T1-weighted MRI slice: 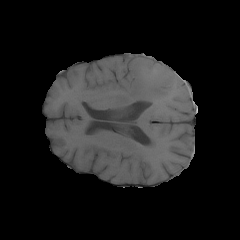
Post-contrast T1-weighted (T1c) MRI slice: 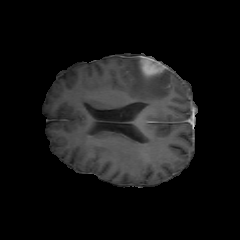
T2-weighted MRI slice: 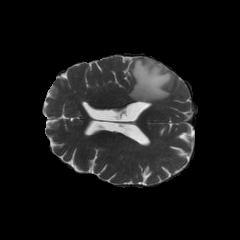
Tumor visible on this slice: yes